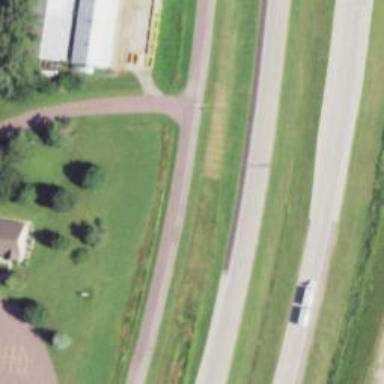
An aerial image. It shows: Trunk highway.